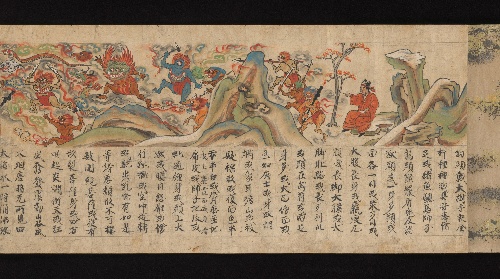
Title: 『過去現在絵因果経』　断簡　（松永本）|Scene from The Illustrated Sutra of Past and Present Karma (Kako genzai e-inga-kyō; Matsunaga Version)
Date: late 13th century
Object type: Handscroll
Classification: Paintings
Medium: Handscroll; ink and color on paper
Culture: Japan
Period: Kamakura period (1185–1333)
Dimensions: H. 10 15/16 in. (27.8 cm); W. 61 5/8 in. (156.5 cm)
Department: Asian Art
Credit line: Mary Griggs Burke Collection, Gift of the Mary and Jackson Burke Foundation, 2015
Accession year: 2015
Repository: Metropolitan Museum of Art, New York, NY
Tags: Demons|Buddha